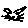
Label: cat